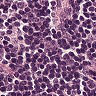
Metastatic tissue present: no